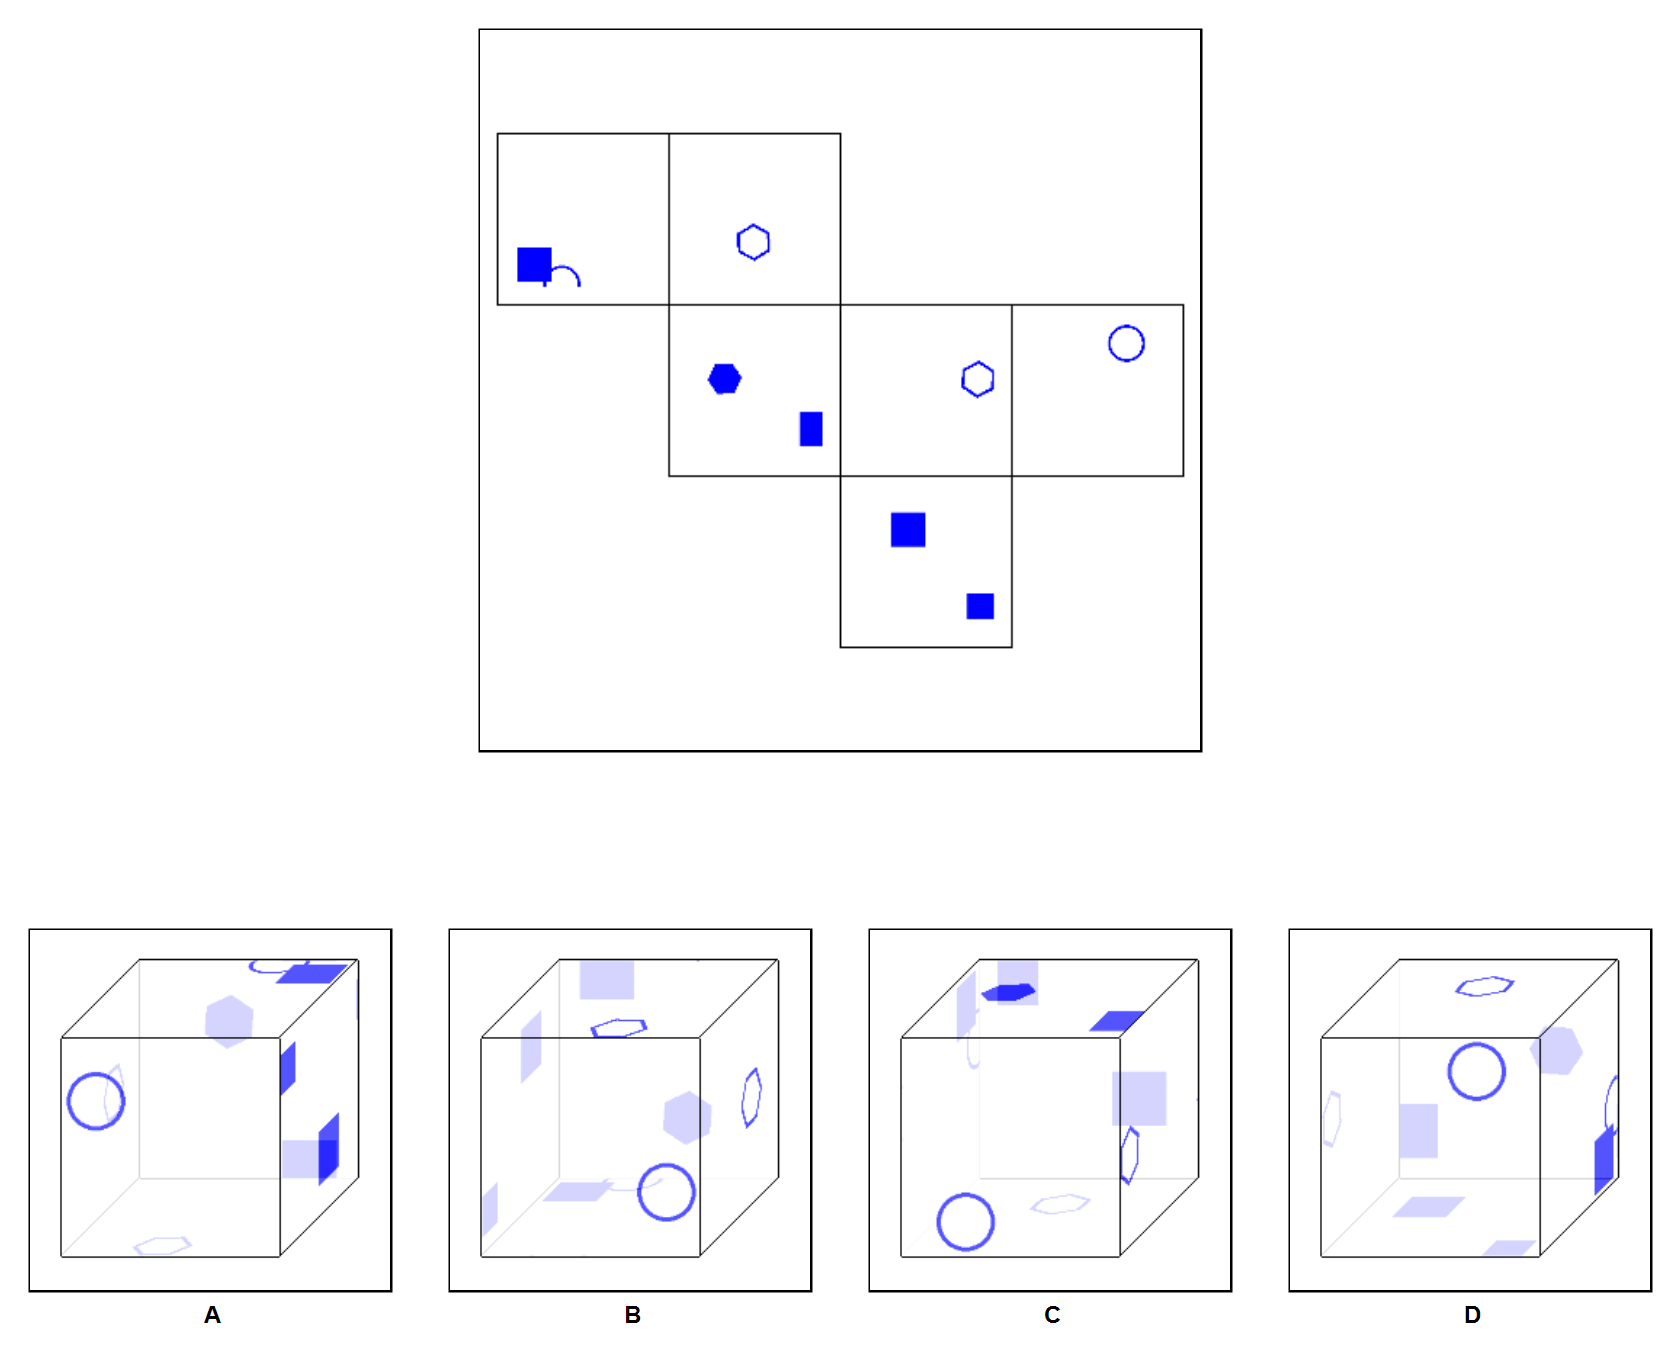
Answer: C